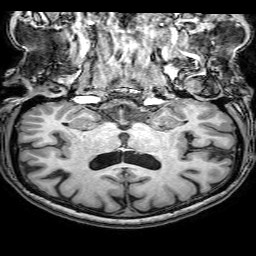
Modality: T1w
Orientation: sagittal
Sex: male
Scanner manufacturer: philips
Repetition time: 0.008252 s
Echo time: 0.00378 s